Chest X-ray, PA view. Patient: 36 years old, sex M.
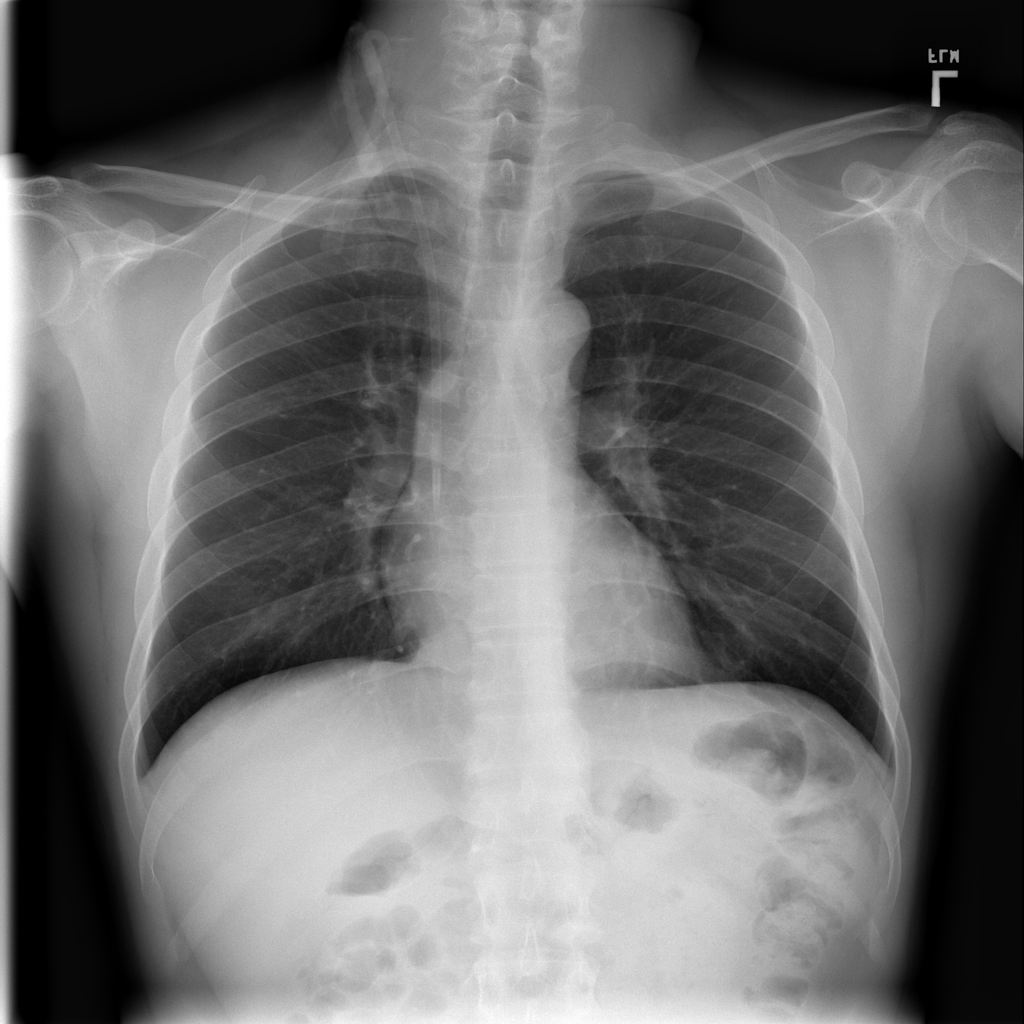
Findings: No Finding